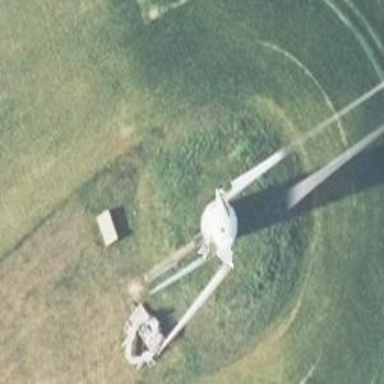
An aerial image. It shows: Wind generator powered by wind. The generator type is horizontal axis and it uses wind turbines.